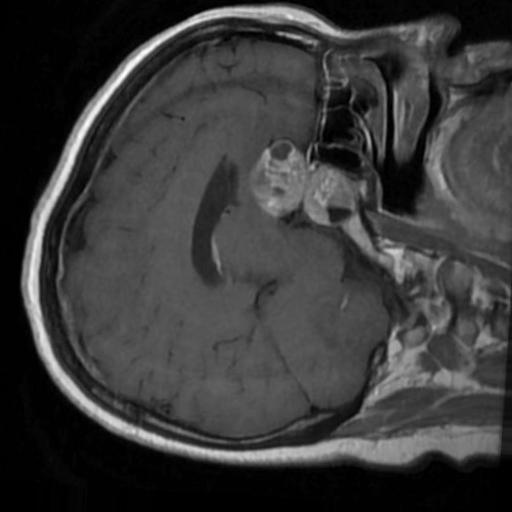
Label: brain_tumor